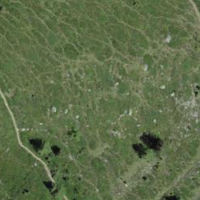
EUNIS habitat code: 26
Species observed at this site:
Vaccinium uliginosum